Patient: sex M, age 57
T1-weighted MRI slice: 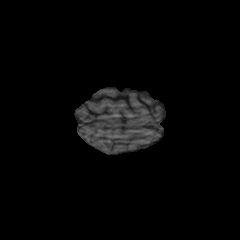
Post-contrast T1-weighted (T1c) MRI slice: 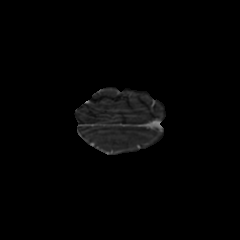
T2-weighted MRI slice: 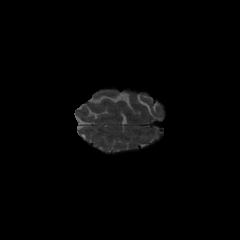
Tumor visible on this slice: no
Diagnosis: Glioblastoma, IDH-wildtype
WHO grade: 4